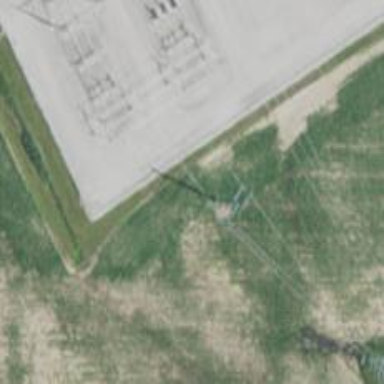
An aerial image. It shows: Power tower.